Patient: sex M, age 45
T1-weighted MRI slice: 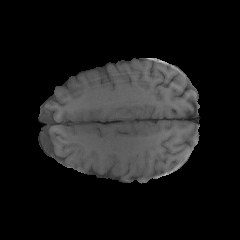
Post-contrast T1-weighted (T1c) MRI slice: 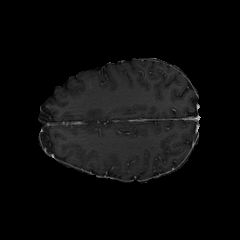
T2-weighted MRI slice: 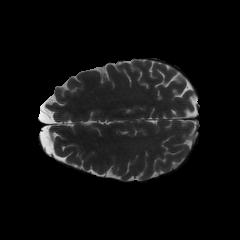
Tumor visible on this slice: no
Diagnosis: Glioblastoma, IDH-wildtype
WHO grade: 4